Question: I have this button:

which is made of this XAML code:
'''
<Style TargetType="{x:Type Button}" x:Key="GreenButtonStyle" BasedOn="{StaticResource {x:Type Button}}">
<Setter Property="Foreground" Value="#fff" />
<Setter Property="Template">
<Setter.Value>
<ControlTemplate TargetType="Button">
<Border Name="border" BorderThickness="1" BorderBrush="#446c06" CornerRadius="3" Background="{TemplateBinding Background}">
<Border BorderBrush="#55ffffff" BorderThickness="1" CornerRadius="3" Padding="6,4">
<Grid>
<ContentPresenter HorizontalAlignment="Center" VerticalAlignment="Center" Name="contentShadow" Style="{StaticResource ShadowStyle}">
<ContentPresenter.RenderTransform>
<TranslateTransform X="1.0" Y="1.0" />
</ContentPresenter.RenderTransform>
</ContentPresenter>
<ContentPresenter HorizontalAlignment="Center" VerticalAlignment="Center" Name="content" />
</Grid>
</Border>
</Border>
<ControlTemplate.Triggers>
<Trigger Property="IsMouseOver" Value="False">
<Setter Property="Background">
<Setter.Value>
<LinearGradientBrush EndPoint="0,1" StartPoint="0,0">
<GradientStop Color="#aae64b" Offset="0"/>
<GradientStop Color="#7eb922" Offset="0.16"/>
<GradientStop Color="#6aa016" Offset="0.57"/>
<GradientStop Color="#649714" Offset="0.86"/>
<GradientStop Color="#7eb922" Offset="1"/>
</LinearGradientBrush>
</Setter.Value>
</Setter>
</Trigger>
<Trigger Property="IsMouseOver" Value="True">
<Setter Property="Background">
<Setter.Value>
<LinearGradientBrush StartPoint="0,0" EndPoint="0,1">
<GradientStop Color="#bbf75c" Offset="0"/>
<GradientStop Color="#8fba33" Offset="0.16"/>
<GradientStop Color="#7bb127" Offset="0.57"/>
<GradientStop Color="#75a825" Offset="0.86"/>
<GradientStop Color="#8fca33" Offset="1"/>
</LinearGradientBrush>
</Setter.Value>
</Setter>
</Trigger>
<Trigger Property="IsPressed" Value="True">
<Setter Property="Background" >
<Setter.Value>
<LinearGradientBrush StartPoint="0,1" EndPoint="0,0" >
<GradientStop Color="#aae64b" Offset="0"/>
<GradientStop Color="#7eb922" Offset="0.16"/>
<GradientStop Color="#6aa016" Offset="0.57"/>
<GradientStop Color="#649714" Offset="0.86"/>
<GradientStop Color="#7eb922" Offset="1"/>
</LinearGradientBrush>
</Setter.Value>
</Setter>
<Setter TargetName="content" Property="RenderTransform" >
<Setter.Value>
<TranslateTransform Y="1.0" />
</Setter.Value>
</Setter>
</Trigger>
</ControlTemplate.Triggers>
</ControlTemplate>
</Setter.Value>
</Setter>
</Style>
'''
Everything is OK, except that I want to have a transition/animation between the mouse states (pressed + normal + hover).
I've found some guides online where they animate every gradient stop property, but I don't want to do that. I simply want to have a direct transition between the gradients.
Is there a simply way to do this without animating every single gradient stop property?
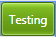
Answer: As noted by Erno there is no 'LinearGradientAnimation' but it can be created in just the same way as 'ColorAnimation' works. If we look at the implementation of 'ColorAnimation' we find that it uses helper functions like
- 'AddColor(Color value1, Color value2)'- 'SubtractColor(Color value1, Color value2)'- 'ScaleColor(Color value, double factor)'- 'InterpolateColor(Color from, Color to, double progress)'
To create a 'LinearGradientAnimation' we need the same functions but for 'LinearGradientBrush' instead of 'Color'. I created such an animation and it seems to work as expected. One requirement is that both the 'To' and 'From' value have the same number of 'GradientStops'.
It's usable like this
'''
<Storyboard>
<ani:LinearGradientAnimation Storyboard.TargetProperty="Background"
Duration="0:0:0.2"
From="{StaticResource NormalBrush}"
To="{StaticResource MouseOverBrush}"/>
</Storyboard>
'''
And in your case it will be something like this..
'''
<LinearGradientBrush x:Key="NormalBrush" EndPoint="0,1" StartPoint="0,0">
<GradientStop Color="#aae64b" Offset="0"/>
<GradientStop Color="#7eb922" Offset="0.16"/>
<GradientStop Color="#6aa016" Offset="0.57"/>
<GradientStop Color="#649714" Offset="0.86"/>
<GradientStop Color="#7eb922" Offset="1"/>
</LinearGradientBrush>
<LinearGradientBrush x:Key="MouseOverBrush" StartPoint="0,0" EndPoint="0,1">
<GradientStop Color="#bbf75c" Offset="0"/>
<GradientStop Color="#8fba33" Offset="0.16"/>
<GradientStop Color="#7bb127" Offset="0.57"/>
<GradientStop Color="#75a825" Offset="0.86"/>
<GradientStop Color="#8fca33" Offset="1"/>
</LinearGradientBrush>
<LinearGradientBrush x:Key="PressedBrush" StartPoint="0,1" EndPoint="0,0" >
<GradientStop Color="#aae64b" Offset="0"/>
<GradientStop Color="#7eb922" Offset="0.16"/>
<GradientStop Color="#6aa016" Offset="0.57"/>
<GradientStop Color="#649714" Offset="0.86"/>
<GradientStop Color="#7eb922" Offset="1"/>
</LinearGradientBrush>
<Style x:Key="GreenButtonStyle"
TargetType="{x:Type Button}"
BasedOn="{StaticResource {x:Type Button}}">
<Setter Property="Foreground" Value="#fff" />
<Setter Property="Background" Value="{StaticResource NormalBrush}"/>
<Setter Property="Template">
<Setter.Value>
<ControlTemplate TargetType="Button">
<Border Name="border" BorderThickness="1" BorderBrush="#446c06" CornerRadius="3" Background="{TemplateBinding Background}">
<Border BorderBrush="#55ffffff" BorderThickness="1" CornerRadius="3" Padding="6,4">
<Grid>
<ContentPresenter HorizontalAlignment="Center" VerticalAlignment="Center" Name="contentShadow">
<ContentPresenter.RenderTransform>
<TranslateTransform X="1.0" Y="1.0" />
</ContentPresenter.RenderTransform>
</ContentPresenter>
<ContentPresenter HorizontalAlignment="Center" VerticalAlignment="Center" Name="content" />
</Grid>
</Border>
</Border>
<ControlTemplate.Triggers>
<Trigger Property="IsMouseOver" Value="True">
<Trigger.EnterActions>
<BeginStoryboard>
<Storyboard>
<ani:LinearGradientAnimation Storyboard.TargetProperty="Background"
Duration="0:0:0.2"
To="{StaticResource MouseOverBrush}"/>
</Storyboard>
</BeginStoryboard>
</Trigger.EnterActions>
<Trigger.ExitActions>
<StopStoryboard BeginStoryboardName="mouseUpStoryboard"/>
<BeginStoryboard x:Name="mouseLeaveStoryboard">
<Storyboard>
<ani:LinearGradientAnimation Storyboard.TargetProperty="Background"
Duration="0:0:0.2"
To="{StaticResource NormalBrush}"/>
</Storyboard>
</BeginStoryboard>
</Trigger.ExitActions>
</Trigger>
<Trigger Property="IsPressed" Value="True">
<Trigger.EnterActions>
<BeginStoryboard>
<Storyboard>
<ani:LinearGradientAnimation Storyboard.TargetProperty="Background"
Duration="0:0:0.2"
To="{StaticResource PressedBrush}"/>
</Storyboard>
</BeginStoryboard>
</Trigger.EnterActions>
<Trigger.ExitActions>
<BeginStoryboard x:Name="mouseUpStoryboard">
<Storyboard>
<ani:LinearGradientAnimation Storyboard.TargetProperty="Background"
Duration="0:0:0.2"
To="{StaticResource MouseOverBrush}"/>
</Storyboard>
</BeginStoryboard>
</Trigger.ExitActions>
<Setter TargetName="content" Property="RenderTransform" >
<Setter.Value>
<TranslateTransform Y="1.0" />
</Setter.Value>
</Setter>
</Trigger>
</ControlTemplate.Triggers>
</ControlTemplate>
</Setter.Value>
</Setter>
</Style>
'''
Uploaded a small sample application with 'LinearGradientAnimation' here: <URL>
'''
public class LinearGradientAnimation : AnimationTimeline
{
#region Dependency Properties
public static readonly DependencyProperty FromProperty =
DependencyProperty.Register("From",
typeof(LinearGradientBrush),
typeof(LinearGradientAnimation),
new PropertyMetadata(null, AnimationFunction_Changed));
public static readonly DependencyProperty ToProperty =
DependencyProperty.Register("To",
typeof(LinearGradientBrush),
typeof(LinearGradientAnimation),
new PropertyMetadata(null, AnimationFunction_Changed));
public static readonly DependencyProperty ByProperty =
DependencyProperty.Register("By",
typeof(LinearGradientBrush),
typeof(LinearGradientAnimation),
new PropertyMetadata(null, AnimationFunction_Changed));
public static readonly DependencyProperty EasingFunctionProperty =
DependencyProperty.Register("EasingFunction",
typeof(IEasingFunction),
typeof(LinearGradientAnimation));
private static void AnimationFunction_Changed(DependencyObject d, DependencyPropertyChangedEventArgs e)
{
LinearGradientAnimation linearGradientAnimation = (LinearGradientAnimation)d;
linearGradientAnimation._isAnimationFunctionValid = false;
}
#endregion // Dependency Properties
#region Private Fields
private LinearGradientBrush[] _keyValues;
private AnimationType _animationType;
private bool _isAnimationFunctionValid;
#endregion // Private Fields
#region Constructor
public LinearGradientAnimation()
{
}
public LinearGradientAnimation(LinearGradientBrush toValue, Duration duration)
: this()
{
this.To = toValue;
base.Duration = duration;
}
public LinearGradientAnimation(LinearGradientBrush toValue, Duration duration, FillBehavior fillBehavior)
: this()
{
this.To = toValue;
base.Duration = duration;
base.FillBehavior = fillBehavior;
}
public LinearGradientAnimation(LinearGradientBrush fromValue, LinearGradientBrush toValue, Duration duration)
: this()
{
this.From = fromValue;
this.To = toValue;
base.Duration = duration;
}
public LinearGradientAnimation(LinearGradientBrush fromValue, LinearGradientBrush toValue, Duration duration, FillBehavior fillBehavior)
: this()
{
this.From = fromValue;
this.To = toValue;
base.Duration = duration;
base.FillBehavior = fillBehavior;
}
#endregion // Constructor
#region Properties
public LinearGradientBrush From
{
get { return (LinearGradientBrush)base.GetValue(LinearGradientAnimation.FromProperty); }
set { base.SetValue(LinearGradientAnimation.FromProperty, value); }
}
public LinearGradientBrush To
{
get { return (LinearGradientBrush)base.GetValue(LinearGradientAnimation.ToProperty); }
set { base.SetValue(LinearGradientAnimation.ToProperty, value); }
}
public LinearGradientBrush By
{
get { return (LinearGradientBrush)base.GetValue(LinearGradientAnimation.ByProperty); }
set { base.SetValue(LinearGradientAnimation.ByProperty, value); }
}
public IEasingFunction EasingFunction
{
get { return (IEasingFunction)base.GetValue(LinearGradientAnimation.EasingFunctionProperty); }
set { base.SetValue(LinearGradientAnimation.EasingFunctionProperty, value); }
}
public bool IsAdditive
{
get { return (bool)base.GetValue(AnimationTimeline.IsAdditiveProperty); }
set { base.SetValue(AnimationTimeline.IsAdditiveProperty, value); }
}
public bool IsCumulative
{
get { return (bool)base.GetValue(AnimationTimeline.IsCumulativeProperty); }
set { base.SetValue(AnimationTimeline.IsCumulativeProperty, value); }
}
#endregion // Properties
#region Private Methods
protected LinearGradientBrush GetCurrentValueCore(LinearGradientBrush defaultOriginValue, LinearGradientBrush defaultDestinationValue, AnimationClock animationClock)
{
if (!this._isAnimationFunctionValid)
{
this.ValidateAnimationFunction();
}
double num = animationClock.CurrentProgress.Value;
IEasingFunction easingFunction = this.EasingFunction;
if (easingFunction != null)
{
num = easingFunction.Ease(num);
}
LinearGradientBrush brush = null;
LinearGradientBrush brush2 = null;
LinearGradientBrush value = null;
LinearGradientBrush value2 = null;
switch (this._animationType)
{
case AnimationType.Automatic:
brush = defaultOriginValue;
brush2 = defaultDestinationValue;
value = GetDefaultLinearGradientBrush(brush);
value2 = GetDefaultLinearGradientBrush(brush);
break;
case AnimationType.From:
brush = this._keyValues[0];
brush2 = defaultDestinationValue;
value = GetDefaultLinearGradientBrush(brush);
value2 = GetDefaultLinearGradientBrush(brush);
break;
case AnimationType.To:
brush = defaultOriginValue;
brush2 = this._keyValues[0];
value = GetDefaultLinearGradientBrush(brush2);
value2 = GetDefaultLinearGradientBrush(brush2);
break;
case AnimationType.By:
brush2 = this._keyValues[0];
value2 = defaultOriginValue;
value = GetDefaultLinearGradientBrush(brush2);
value2 = GetDefaultLinearGradientBrush(brush2);
break;
case AnimationType.FromTo:
brush = this._keyValues[0];
brush2 = this._keyValues[1];
value = GetDefaultLinearGradientBrush(brush);
value2 = GetDefaultLinearGradientBrush(brush);
if (this.IsAdditive)
{
value2 = defaultOriginValue;
}
break;
case AnimationType.FromBy:
brush = this._keyValues[0];
brush2 = AddLinearGradientBrush(this._keyValues[0], this._keyValues[1]);
value = GetDefaultLinearGradientBrush(brush);
value2 = GetDefaultLinearGradientBrush(brush);
if (this.IsAdditive)
{
value2 = defaultOriginValue;
}
break;
}
if (this.IsCumulative)
{
double num2 = (double)(animationClock.CurrentIteration - 1).Value;
if (num2 > 0.0)
{
LinearGradientBrush value3 = SubtractLinearGradientBrush(brush2, brush);
value = ScaleLinearGradientBrush(value3, num2);
}
}
LinearGradientBrush returnBrush = AddLinearGradientBrush(value2, AddLinearGradientBrush(value, InterpolateGradientBrush(brush, brush2, num)));
return returnBrush;
}
private LinearGradientBrush GetDefaultLinearGradientBrush(LinearGradientBrush brush)
{
LinearGradientBrush returnBrush = new LinearGradientBrush();
returnBrush.StartPoint = default(Point);
returnBrush.EndPoint = default(Point);
for (int i = 0; i < brush.GradientStops.Count; i++)
{
returnBrush.GradientStops.Add(new GradientStop(default(Color), default(double)));
}
return returnBrush;
}
private void ValidateAnimationFunction()
{
this._animationType = AnimationType.Automatic;
this._keyValues = null;
if (this.From != null)
{
if (this.To != null)
{
this._animationType = AnimationType.FromTo;
this._keyValues = new LinearGradientBrush[2];
this._keyValues[0] = this.From;
this._keyValues[1] = this.To;
}
else
{
if (this.By != null)
{
this._animationType = AnimationType.FromBy;
this._keyValues = new LinearGradientBrush[2];
this._keyValues[0] = this.From;
this._keyValues[1] = this.By;
}
else
{
this._animationType = AnimationType.From;
this._keyValues = new LinearGradientBrush[1];
this._keyValues[0] = this.From;
}
}
}
else
{
if (this.To != null)
{
this._animationType = AnimationType.To;
this._keyValues = new LinearGradientBrush[1];
this._keyValues[0] = this.To;
}
else
{
if (this.By != null)
{
this._animationType = AnimationType.By;
this._keyValues = new LinearGradientBrush[1];
this._keyValues[0] = this.By;
}
}
}
this._isAnimationFunctionValid = true;
}
#endregion // Private Methods
#region AnimationTimeline / Freezable Members
public override Type TargetPropertyType
{
get { return typeof(LinearGradientBrush); }
}
public override object GetCurrentValue(object defaultOriginValue, object defaultDestinationValue, AnimationClock animationClock)
{
if (defaultOriginValue == null)
{
throw new ArgumentNullException("defaultOriginValue");
}
if (defaultDestinationValue == null)
{
throw new ArgumentNullException("defaultDestinationValue");
}
return this.GetCurrentValue((LinearGradientBrush)defaultOriginValue, (LinearGradientBrush)defaultDestinationValue, animationClock);
}
public LinearGradientBrush GetCurrentValue(LinearGradientBrush defaultOriginValue, LinearGradientBrush defaultDestinationValue, AnimationClock animationClock)
{
base.ReadPreamble();
if (animationClock == null)
{
throw new ArgumentNullException("animationClock");
}
if (animationClock.CurrentState == ClockState.Stopped)
{
return defaultDestinationValue;
}
return this.GetCurrentValueCore(defaultOriginValue, defaultDestinationValue, animationClock);
}
public new LinearGradientAnimation Clone()
{
return (LinearGradientAnimation)base.Clone();
}
protected override Freezable CreateInstanceCore()
{
return new LinearGradientAnimation();
}
#endregion // AnimationTimeline / Freezable Members
#region Helper Methods
internal static LinearGradientBrush AddLinearGradientBrush(LinearGradientBrush brush1, LinearGradientBrush brush2)
{
LinearGradientBrush gradientBrush = new LinearGradientBrush();
gradientBrush.StartPoint = AddPoint(brush1.StartPoint, brush2.StartPoint);
gradientBrush.EndPoint = AddPoint(brush1.EndPoint, brush2.EndPoint);
for (int i = 0; i < brush1.GradientStops.Count; i++)
{
GradientStop gradientStop1 = brush1.GradientStops[i];
GradientStop gradientStop2 = brush2.GradientStops[i];
Color color = AddColor(gradientStop1.Color, gradientStop2.Color);
double offset = AddDouble(gradientStop1.Offset, gradientStop2.Offset);
gradientBrush.GradientStops.Add(new GradientStop(color, offset));
}
return gradientBrush;
}
internal static LinearGradientBrush SubtractLinearGradientBrush(LinearGradientBrush brush1, LinearGradientBrush brush2)
{
LinearGradientBrush gradientBrush = new LinearGradientBrush();
gradientBrush.StartPoint = SubtractPoint(brush1.StartPoint, brush2.StartPoint);
gradientBrush.EndPoint = SubtractPoint(brush1.EndPoint, brush2.EndPoint);
for (int i = 0; i < brush1.GradientStops.Count; i++)
{
GradientStop gradientStop1 = brush1.GradientStops[i];
GradientStop gradientStop2 = brush2.GradientStops[i];
Color color = SubtractColor(gradientStop1.Color, gradientStop2.Color);
double offset = SubtractDouble(gradientStop1.Offset, gradientStop2.Offset);
gradientBrush.GradientStops.Add(new GradientStop(color, offset));
}
return gradientBrush;
}
internal static LinearGradientBrush ScaleLinearGradientBrush(LinearGradientBrush value, double factor)
{
LinearGradientBrush gradientBrush = new LinearGradientBrush();
gradientBrush.StartPoint = ScalePoint(value.StartPoint, factor);
gradientBrush.EndPoint = ScalePoint(value.EndPoint, factor);
for (int i = 0; i < value.GradientStops.Count; i++)
{
Color color = ScaleColor(value.GradientStops[i].Color, factor);
double offset = ScaleDouble(value.GradientStops[i].Offset, factor);
gradientBrush.GradientStops.Add(new GradientStop(color, offset));
}
return gradientBrush;
}
internal static LinearGradientBrush InterpolateGradientBrush(LinearGradientBrush from, LinearGradientBrush to, double progress)
{
LinearGradientBrush gradientBrush = new LinearGradientBrush();
gradientBrush.StartPoint = InterpolatePoint(from.StartPoint, to.StartPoint, progress);
gradientBrush.EndPoint = InterpolatePoint(from.EndPoint, to.EndPoint, progress);
for (int i = 0; i < from.GradientStops.Count; i++)
{
Color color = InterpolateColor(from.GradientStops[i].Color, to.GradientStops[i].Color, progress);
double offset = InterpolateDouble(from.GradientStops[i].Offset, to.GradientStops[i].Offset, progress);
gradientBrush.GradientStops.Add(new GradientStop(color, offset));
}
return gradientBrush;
}
internal static Color AddColor(Color value1, Color value2)
{
return value1 + value2;
}
internal static Color SubtractColor(Color value1, Color value2)
{
return value1 - value2;
}
internal static Color ScaleColor(Color value, double factor)
{
return value * (float)factor;
}
internal static Color InterpolateColor(Color from, Color to, double progress)
{
return from + (to - from) * (float)progress;
}
internal static double AddDouble(double value1, double value2)
{
return value1 + value2;
}
internal static double SubtractDouble(double value1, double value2)
{
return value1 - value2;
}
internal static double ScaleDouble(double value, double factor)
{
return value * factor;
}
internal static double InterpolateDouble(double from, double to, double progress)
{
return from + (to - from) * progress;
}
internal static Point AddPoint(Point value1, Point value2)
{
return new Point(value1.X + value2.X, value1.Y + value2.Y);
}
internal static Point SubtractPoint(Point value1, Point value2)
{
return new Point(value1.X - value2.X, value1.Y - value2.Y);
}
internal static Point ScalePoint(Point value, double factor)
{
return new Point(value.X * factor, value.Y * factor);
}
internal static Point InterpolatePoint(Point from, Point to, double progress)
{
return from + (to - from) * progress;
}
#endregion // Helper Methods
}
'''
And you'll also need
'''
internal enum AnimationType : byte
{
Automatic,
From,
To,
By,
FromTo,
FromBy
}
'''